Question: I'm not the best in Maths, but for what I am doing now I need to calculate the angle of the vector which is shown as arrow in the picture below:

I have a point A and a point B in a 2D plane. I need to calculate the following:
-
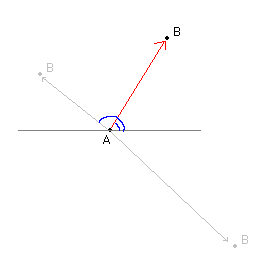
Answer: 'atan2(yB-yA, xB-xA)', assuming your library has 'atan2'. Otherwise you need to use 'atan', which will return the correct answer if B is to the right of A, and will be 180 degrees off otherwise. Also note that the return value is in radians, you can convert radians to degrees by multiplying by '180/pi' if necessary.
<URL> has a detailed explanation of the geometry.